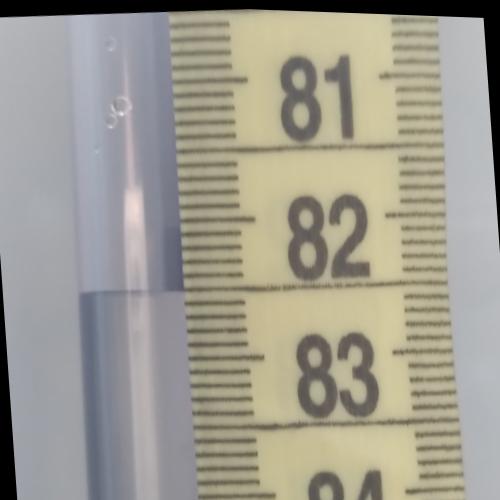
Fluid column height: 82.5 cm